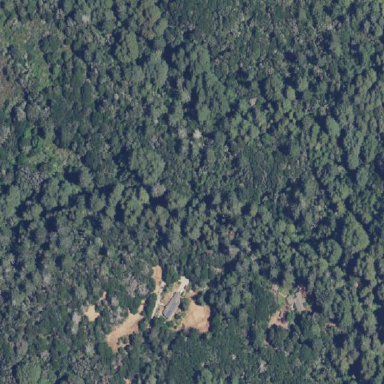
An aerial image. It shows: Forest area.